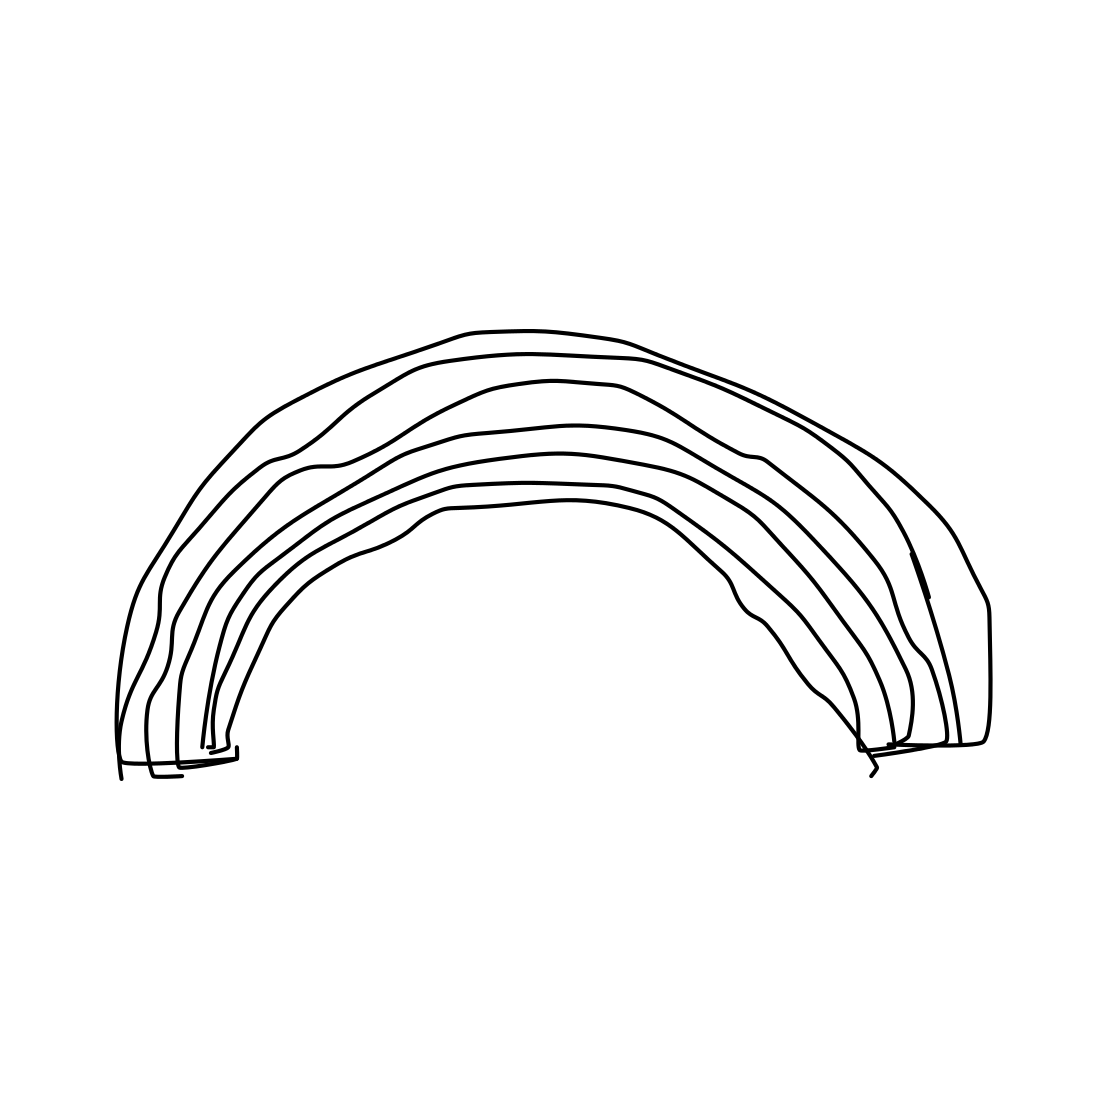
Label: rainbow